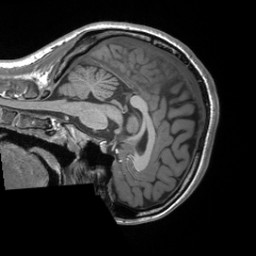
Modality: T1w
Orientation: sagittal